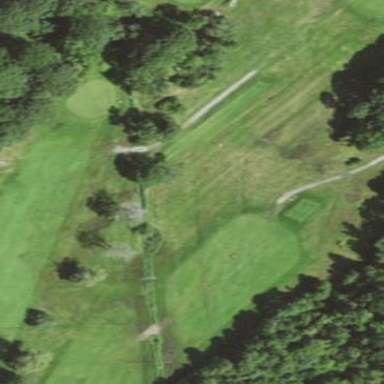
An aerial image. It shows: Golf fairway surrounded by grass.